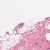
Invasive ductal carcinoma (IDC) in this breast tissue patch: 0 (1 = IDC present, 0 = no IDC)